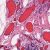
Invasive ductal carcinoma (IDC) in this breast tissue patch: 0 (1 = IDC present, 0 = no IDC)